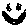
Label: smiley face